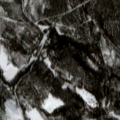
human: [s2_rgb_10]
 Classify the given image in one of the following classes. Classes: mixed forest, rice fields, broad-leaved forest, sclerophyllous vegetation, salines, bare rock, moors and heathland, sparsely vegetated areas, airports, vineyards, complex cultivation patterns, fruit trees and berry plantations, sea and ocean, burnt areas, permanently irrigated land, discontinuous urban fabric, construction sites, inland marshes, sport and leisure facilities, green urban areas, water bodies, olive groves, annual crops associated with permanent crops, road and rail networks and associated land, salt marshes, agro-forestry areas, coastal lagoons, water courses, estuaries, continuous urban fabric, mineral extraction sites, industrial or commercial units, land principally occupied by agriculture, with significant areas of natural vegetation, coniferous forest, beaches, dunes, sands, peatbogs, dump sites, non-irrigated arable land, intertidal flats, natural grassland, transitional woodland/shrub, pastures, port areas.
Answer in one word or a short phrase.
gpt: coniferous forest, transitional woodland/shrub